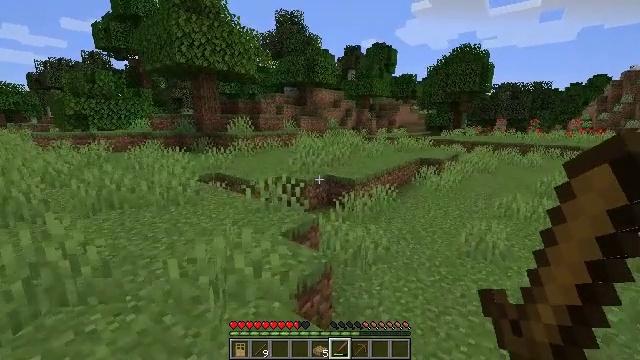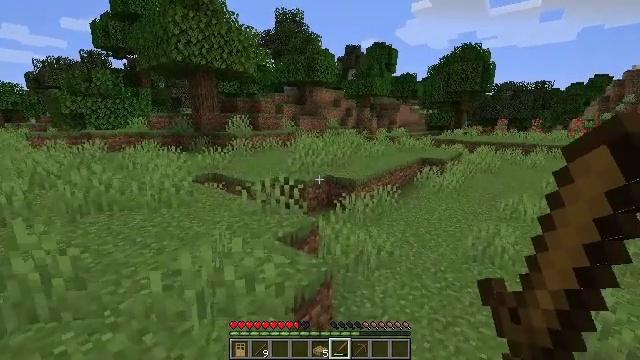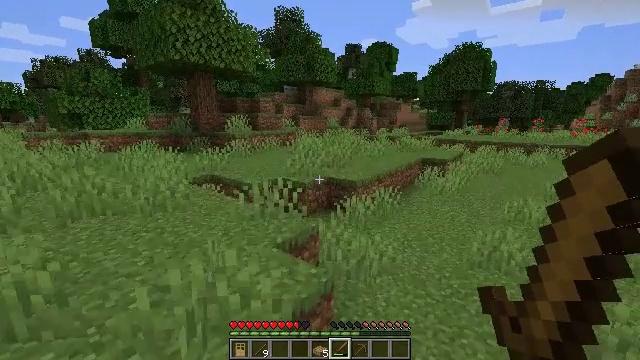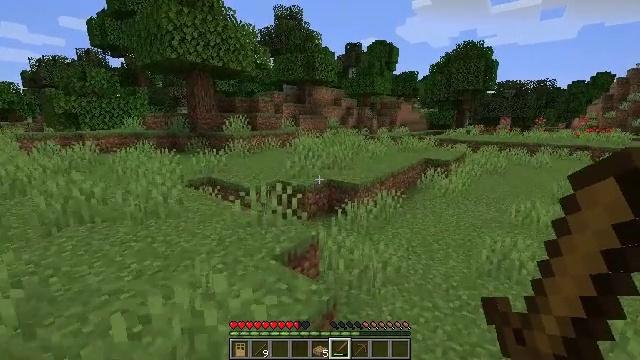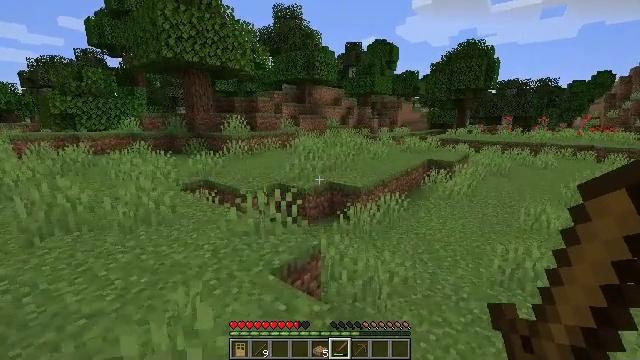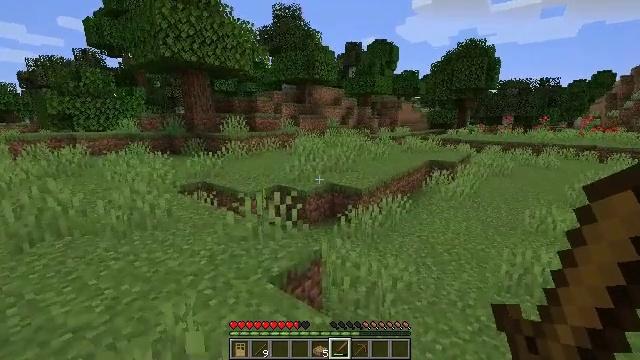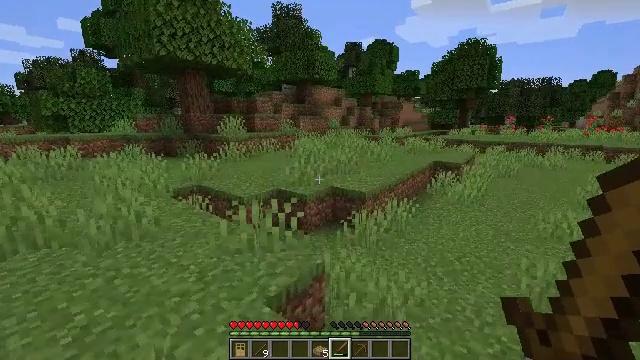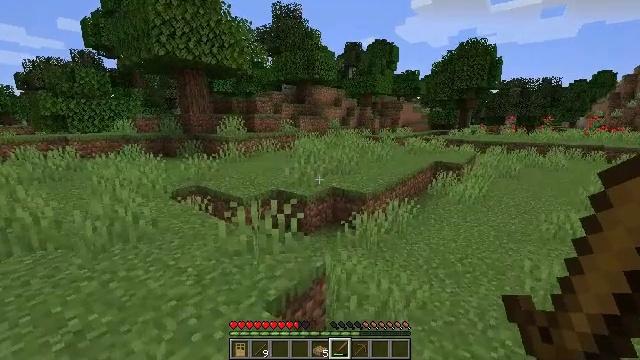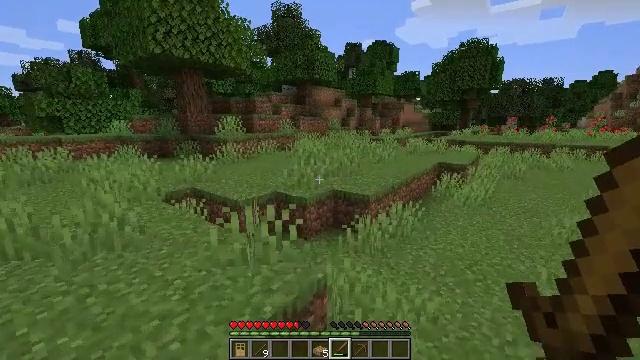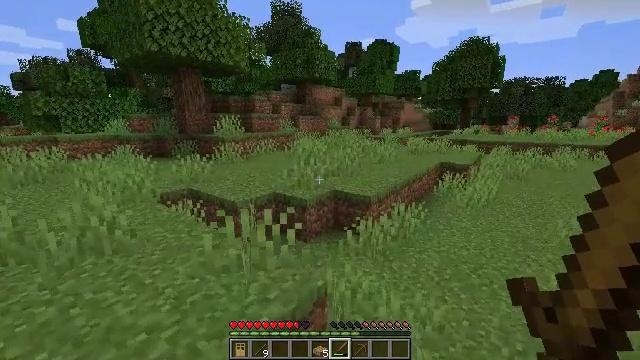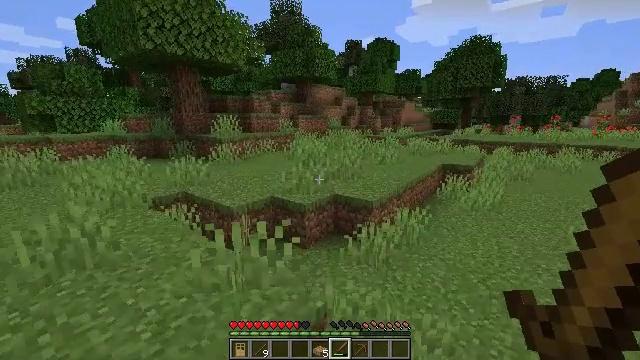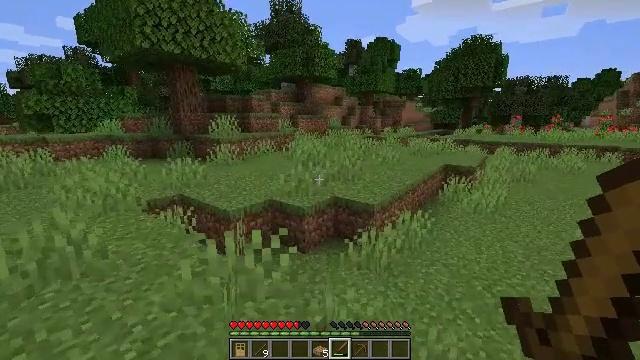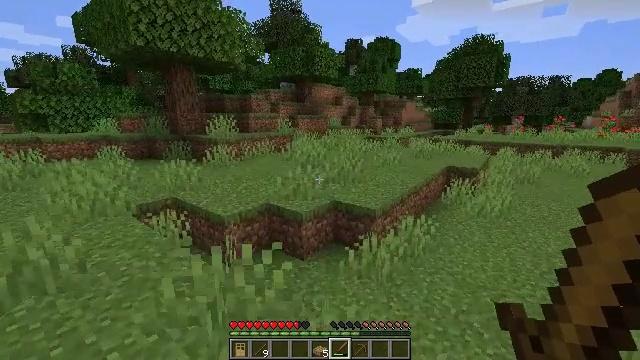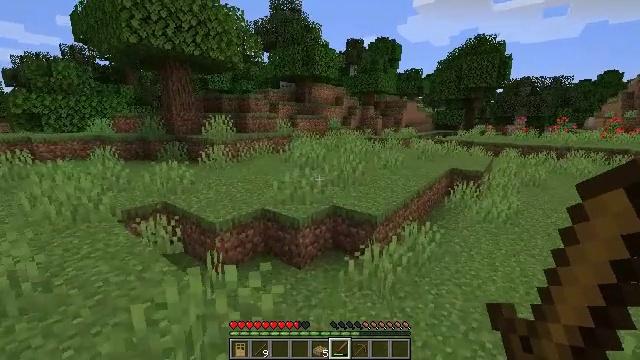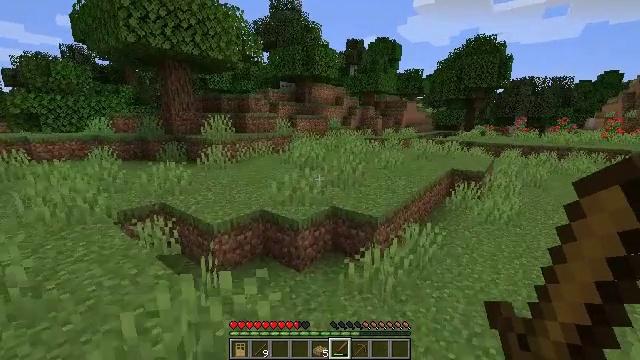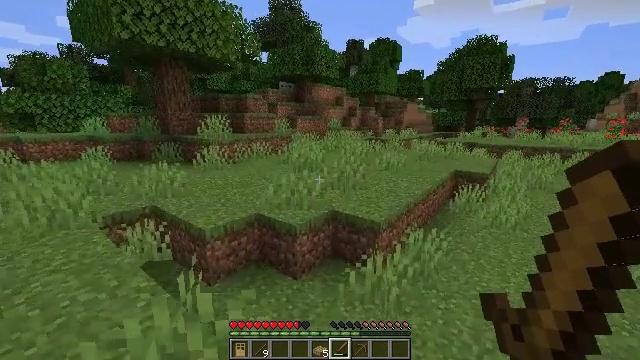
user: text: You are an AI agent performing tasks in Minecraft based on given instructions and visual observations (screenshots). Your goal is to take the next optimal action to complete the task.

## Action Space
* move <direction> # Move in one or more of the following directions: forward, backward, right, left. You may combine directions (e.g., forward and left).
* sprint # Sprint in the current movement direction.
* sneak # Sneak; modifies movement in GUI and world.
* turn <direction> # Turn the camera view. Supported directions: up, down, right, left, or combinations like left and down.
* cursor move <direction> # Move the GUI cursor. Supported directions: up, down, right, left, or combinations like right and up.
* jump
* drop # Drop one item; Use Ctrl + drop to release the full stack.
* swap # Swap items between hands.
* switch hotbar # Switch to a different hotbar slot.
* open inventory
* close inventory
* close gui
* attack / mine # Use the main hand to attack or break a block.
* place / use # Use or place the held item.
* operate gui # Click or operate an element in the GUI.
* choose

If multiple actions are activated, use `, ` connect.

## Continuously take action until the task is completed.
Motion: motion action
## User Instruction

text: Gather oak leaves by attacking.
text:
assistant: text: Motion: move forward
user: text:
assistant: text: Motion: move forward
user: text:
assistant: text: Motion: move forward
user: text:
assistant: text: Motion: move forward
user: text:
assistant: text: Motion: move forward
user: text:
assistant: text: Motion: move forward
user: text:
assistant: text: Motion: move forward
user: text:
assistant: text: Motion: move forward
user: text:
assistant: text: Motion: move forward
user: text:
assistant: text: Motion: move forward
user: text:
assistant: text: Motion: move forward
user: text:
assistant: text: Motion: move forward
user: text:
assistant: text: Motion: move forward
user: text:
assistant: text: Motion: move forward
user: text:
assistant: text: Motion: move forward
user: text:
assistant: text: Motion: move forward
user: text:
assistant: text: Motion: move forward
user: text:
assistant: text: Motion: move forward
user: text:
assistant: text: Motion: move forward
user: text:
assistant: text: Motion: move forward
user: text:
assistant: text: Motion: move forward
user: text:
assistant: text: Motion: move forward
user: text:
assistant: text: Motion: move forward
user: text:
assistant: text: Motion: move forward
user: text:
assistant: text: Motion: no_op
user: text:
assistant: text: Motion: no_op
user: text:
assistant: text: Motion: no_op
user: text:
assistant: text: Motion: no_op
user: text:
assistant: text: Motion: no_op
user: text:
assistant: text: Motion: no_op